Aerial crown-view tile of a tropical tree (Barro Colorado Island, Panama), acquired 20241216:
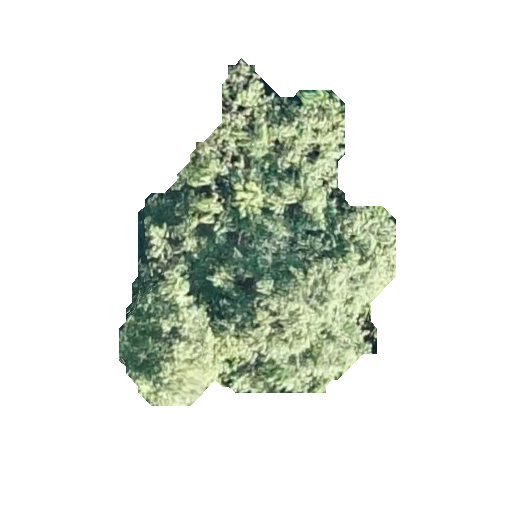
Species: Quararibea stenophylla
GBIF accepted scientific name: Quararibea stenophylla
Crown area: 91.399 m²